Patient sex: M
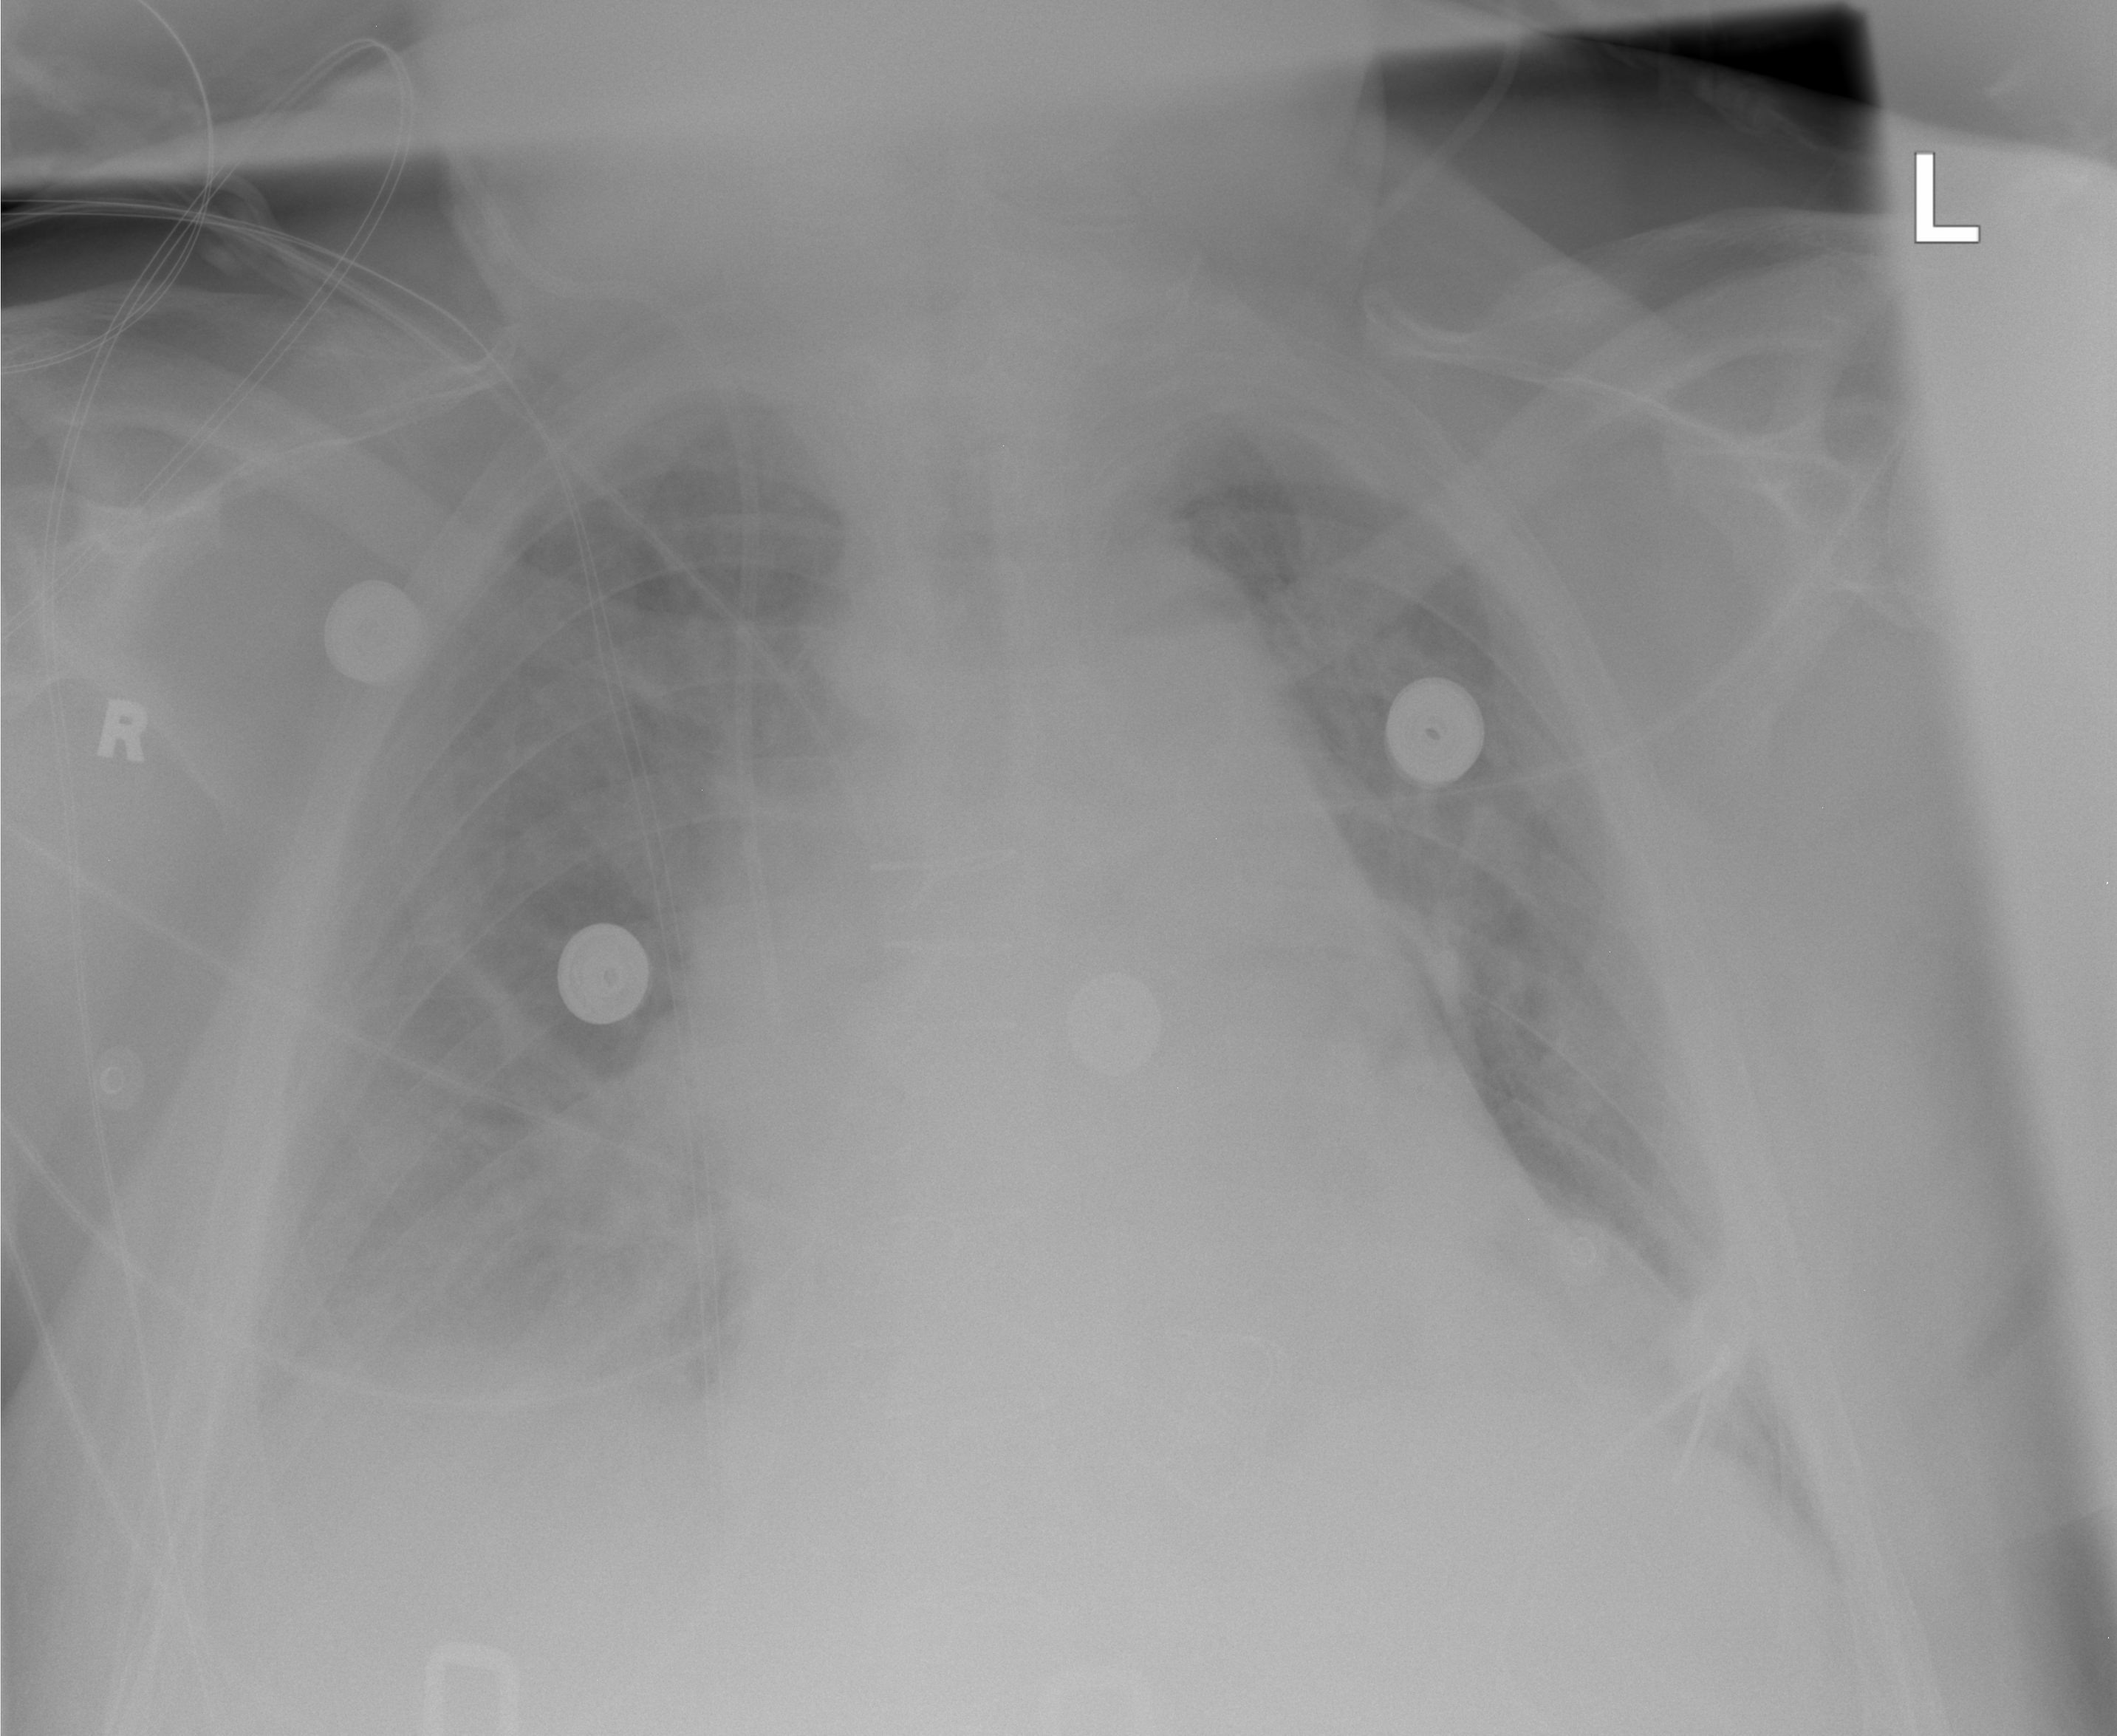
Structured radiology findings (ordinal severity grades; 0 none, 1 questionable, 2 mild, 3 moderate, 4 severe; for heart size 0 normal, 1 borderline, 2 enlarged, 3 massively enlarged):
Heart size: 2
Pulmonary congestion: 2
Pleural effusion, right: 2
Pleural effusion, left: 1
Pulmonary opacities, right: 0
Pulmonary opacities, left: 0
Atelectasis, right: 2
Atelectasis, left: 1